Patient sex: M
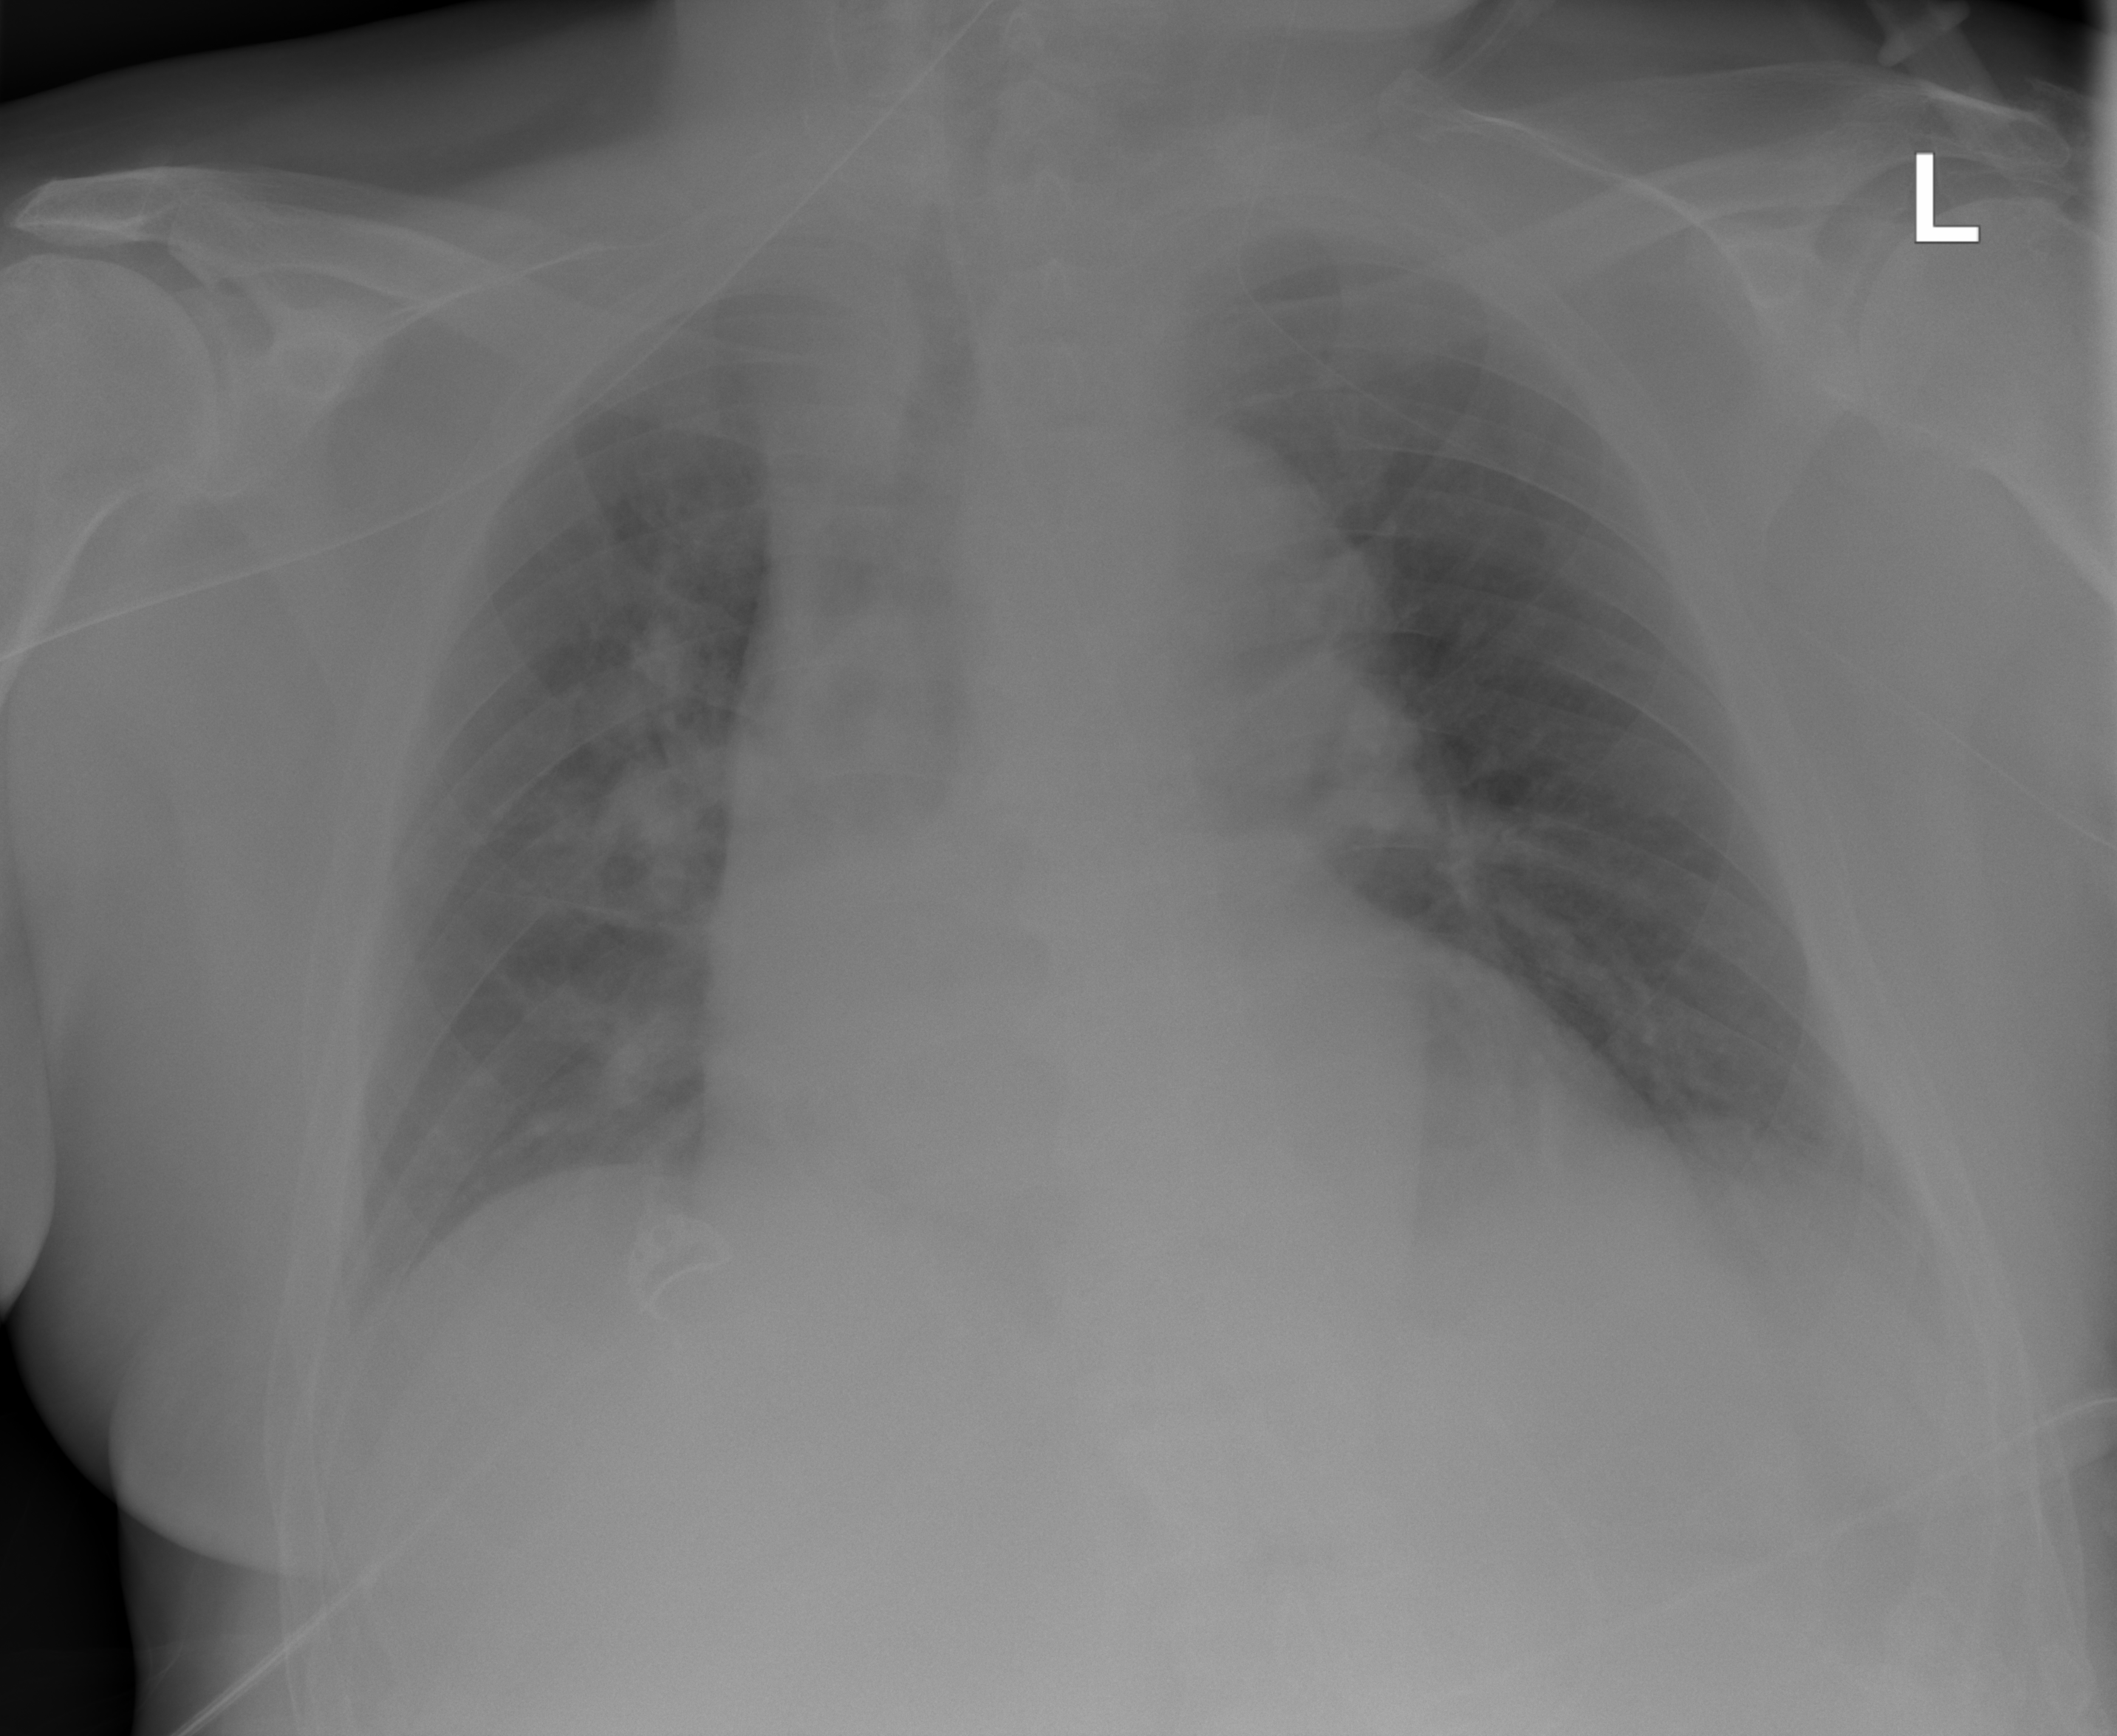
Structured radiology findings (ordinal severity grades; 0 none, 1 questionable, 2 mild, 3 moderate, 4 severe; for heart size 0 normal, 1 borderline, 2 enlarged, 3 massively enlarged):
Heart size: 2
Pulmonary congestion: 0
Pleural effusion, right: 0
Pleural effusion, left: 0
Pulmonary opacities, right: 1
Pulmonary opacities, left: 0
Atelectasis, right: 2
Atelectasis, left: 2